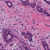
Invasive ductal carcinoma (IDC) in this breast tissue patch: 1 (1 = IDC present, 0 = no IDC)